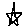
Label: star